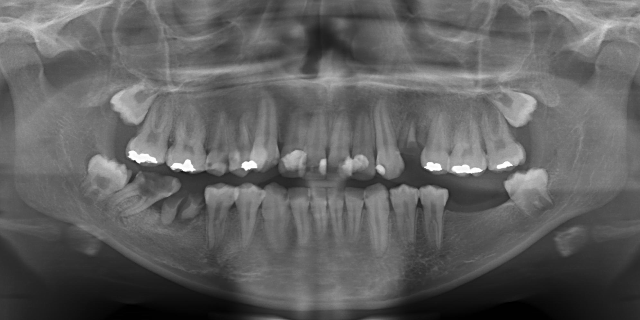
adult